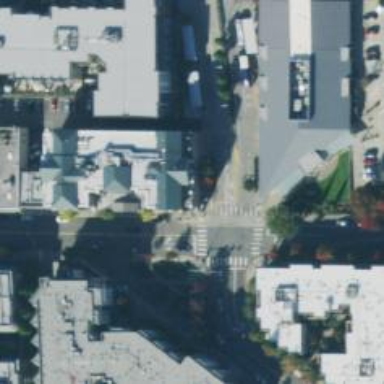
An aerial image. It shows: Marked road crossing.